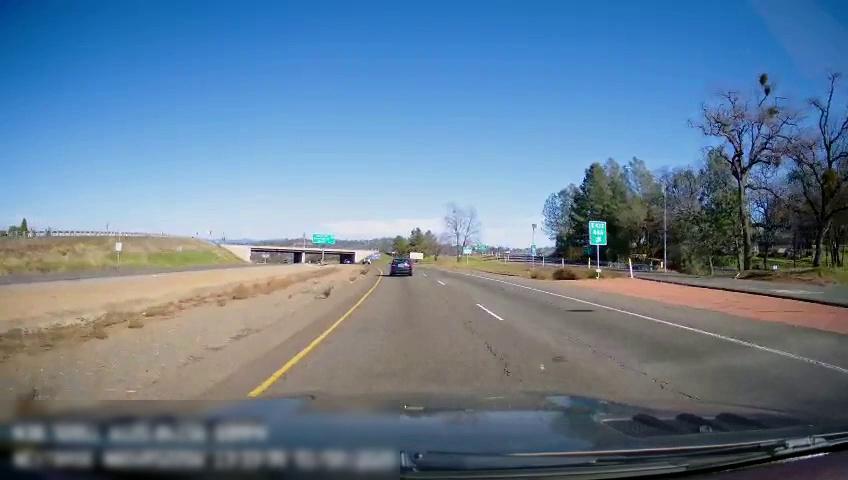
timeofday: Day
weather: Sunny
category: Drivable Space
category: Drivable Space
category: Drivable Space
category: Vehicles | Car
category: Lanes | Current Lane
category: Lanes | Current Lane
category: Lanes | Alternate Lane
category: Traffic | Signs
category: Traffic | Signs
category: Traffic | Signs